Aerial crown-view tile of a tropical tree (Barro Colorado Island, Panama), acquired 20250616:
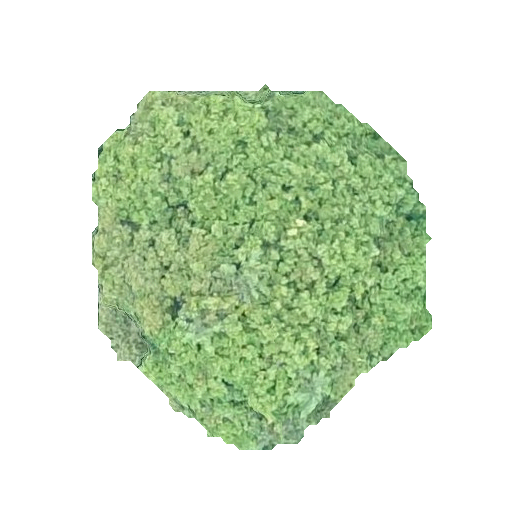
Species: Prioria copaifera
GBIF accepted scientific name: Prioria copaifera
Crown area: 136.966 m²